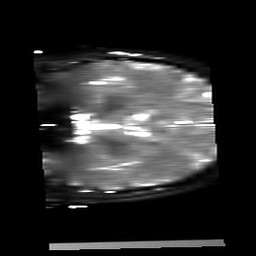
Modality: T2starmap
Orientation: coronal
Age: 41
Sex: female
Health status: ill